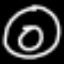
Label: donut